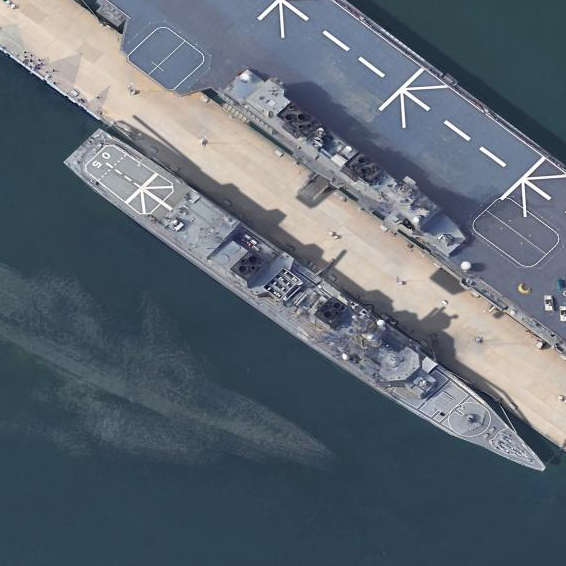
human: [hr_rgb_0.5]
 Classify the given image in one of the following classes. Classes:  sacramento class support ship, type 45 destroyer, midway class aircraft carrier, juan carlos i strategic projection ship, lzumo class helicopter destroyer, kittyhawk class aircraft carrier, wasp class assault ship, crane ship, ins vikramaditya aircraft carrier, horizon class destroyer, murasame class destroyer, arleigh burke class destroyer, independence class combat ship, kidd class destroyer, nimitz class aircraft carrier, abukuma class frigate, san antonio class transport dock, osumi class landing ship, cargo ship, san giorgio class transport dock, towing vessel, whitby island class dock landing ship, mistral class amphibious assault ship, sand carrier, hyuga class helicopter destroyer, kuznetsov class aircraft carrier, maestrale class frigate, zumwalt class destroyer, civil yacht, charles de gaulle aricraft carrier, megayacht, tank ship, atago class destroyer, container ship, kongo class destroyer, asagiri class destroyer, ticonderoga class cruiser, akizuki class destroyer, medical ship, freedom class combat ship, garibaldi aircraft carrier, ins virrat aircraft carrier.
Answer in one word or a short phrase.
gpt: Murasame class destroyer